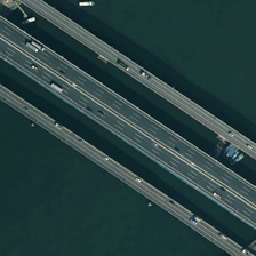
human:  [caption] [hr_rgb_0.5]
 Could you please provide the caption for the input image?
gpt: Some cars are on three parallel bridges along the Green River.

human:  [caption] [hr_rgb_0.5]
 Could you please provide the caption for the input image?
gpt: Some cars have three parallel bridges on a green river.

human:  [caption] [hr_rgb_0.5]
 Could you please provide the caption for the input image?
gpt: Some cars are on three parallel bridges on the Green River.

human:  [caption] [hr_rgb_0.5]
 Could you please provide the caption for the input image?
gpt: Some cars are on three parallel bridges on a green river.

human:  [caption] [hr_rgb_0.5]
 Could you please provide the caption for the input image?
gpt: Some cars have three parallel bridges on a green river.